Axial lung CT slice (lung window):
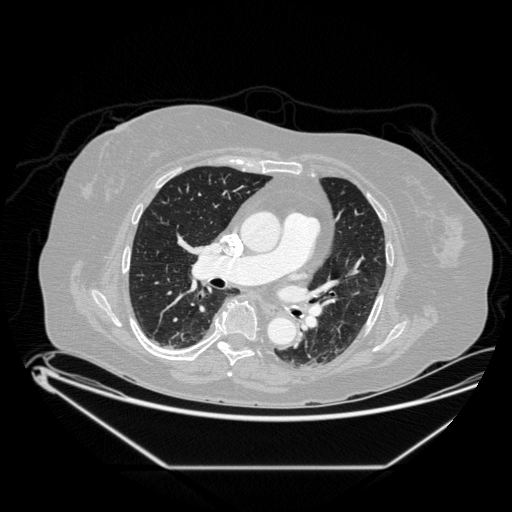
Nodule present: no